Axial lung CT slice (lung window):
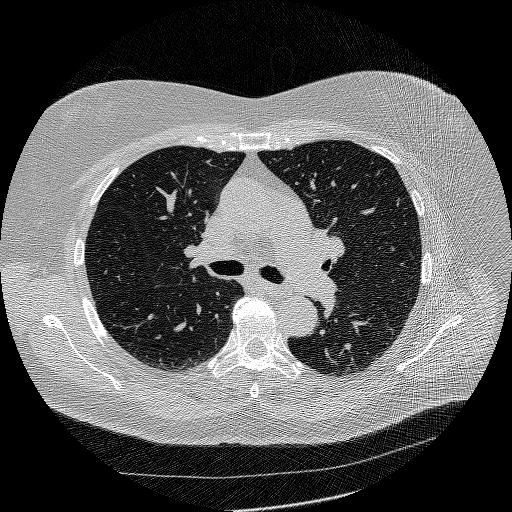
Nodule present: no